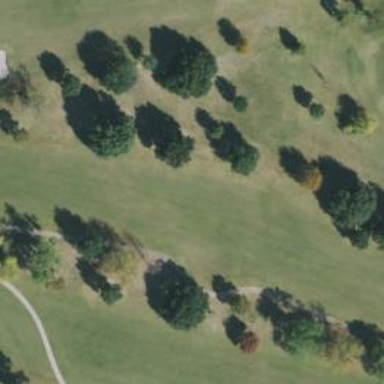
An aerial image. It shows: View of golf hole.